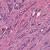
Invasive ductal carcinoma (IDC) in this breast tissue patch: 1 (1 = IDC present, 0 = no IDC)